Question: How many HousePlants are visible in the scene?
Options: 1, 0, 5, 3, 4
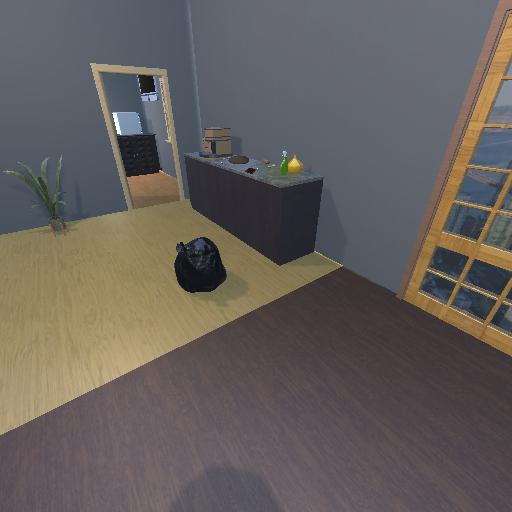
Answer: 1